Question: I'm a beginner in php and I want to ask you if the query and table schema I have set up is the right way for performance. Note: If you want me to follow a different way, please provide sample for me, thanks
'''
$digerilanlar = DB::get('
SELECT Count(siparisler.hid) AS siparissayisi,
siparisler.hid, ilanlar.id, ilanlar.seflink, ilanlar.kategori, ilanlar.baslik,
ilanlar.yayin, ilanlar.tutar, ilanlar.sure, ilanlar.onecikan, ilanlar.guncellemetarihi,
uyeler.nick, uyeler.foto, uyeler.online, uyeler.ban FROM ilanlar
inner join uyeler ON uyeler.id=ilanlar.ilansahibi
LEFT JOIN siparisler ON ilanlar.id = siparisler.hid
WHERE ilanlar.kategori= '.$kat->id.' and ilanlar.yayin=1 and uyeler.ban=0
GROUP BY ilanlar.id
ORDER BY guncellemetarihi DESC
LIMIT 0,12');
'''
DATABASE DESIGN
'''
Table engine MyISAM MYSQL versiyon 5.7.14
TABLE:ILANLAR
ilansahibi (int)= index
kategori (int)= index
yayin (int)= index
TABLE:UYELER
ban (int)= index
TABLE:SIPARISLER
hid (int)= index
'''

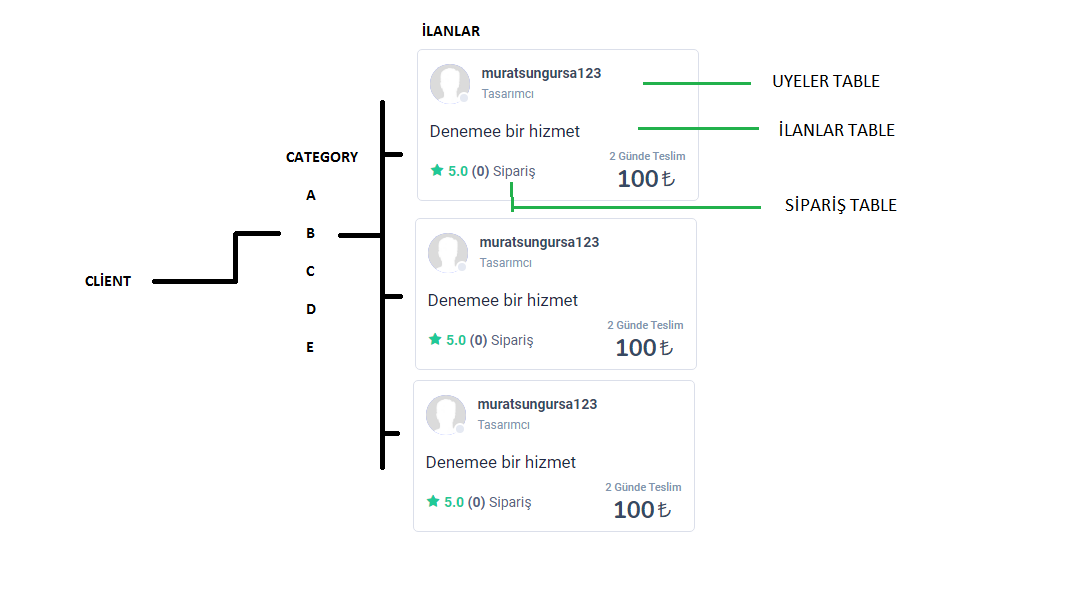
Answer: This will probably require two temp tables and two sorts:
'''
GROUP BY ilanlar.id
ORDER BY guncellemetarihi DESC
'''
Assuming that 'guncellemetarihi' is 'update_date', this is not identical, but probably gives you what you want, but with only one temp table and sort:
'''
GROUP BY guncellemetarihi, id
ORDER BY guncellemetarihi DESC, id DESC
'''
'COUNT(x)' checks 'x' for being 'NOT NULL'. If that is not necessary, simply do 'COUNT(*)'.
'''
SELECT COUNT(hid), hid
'''
does not make sense. The 'COUNT' implies that there may be multiple "hids", but 'hid' implies that there is only one. (Since I don't understand to objective, I cannot advise which direction to change things.)
This composite INDEX may help:
'''
ilanlar: INDEX(kategori, yayin, ilansahibi, id)
'''
You should switch from ENGINE=MyISAM to ENGINE=InnoDB.
More on making indexes: <URL>
To discuss further, please provide 'SHOW CREATE TABLE' and 'EXPLAIN SELECT ...'